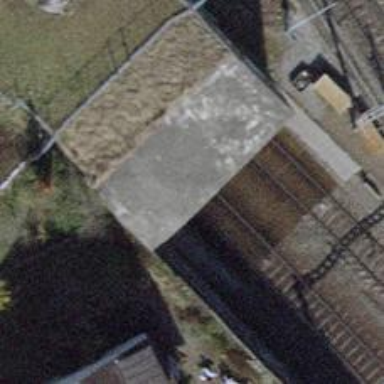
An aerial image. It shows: Railway track with contact line for electrification.